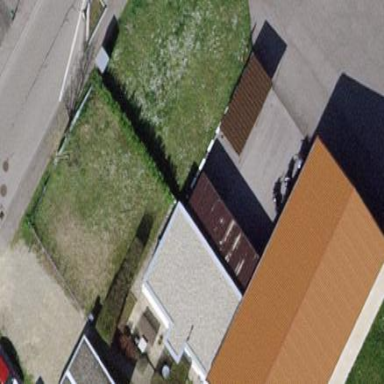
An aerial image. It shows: Commercial building.